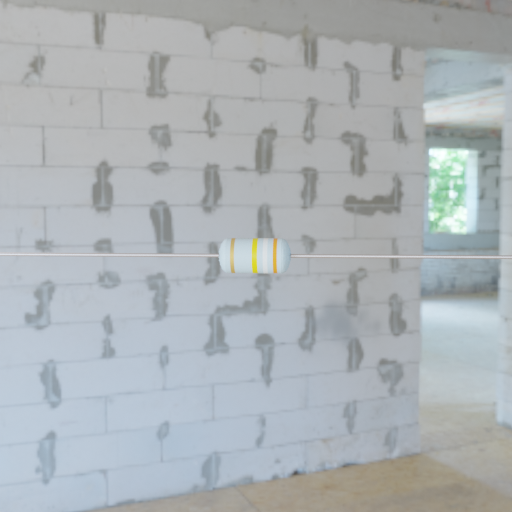
Resistor colour bands (in order): gold, yellow, white, orange